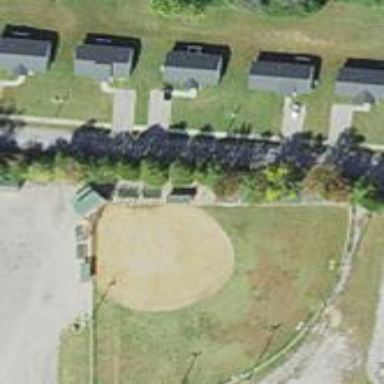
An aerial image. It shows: Baseball pitch for leisure land activities.